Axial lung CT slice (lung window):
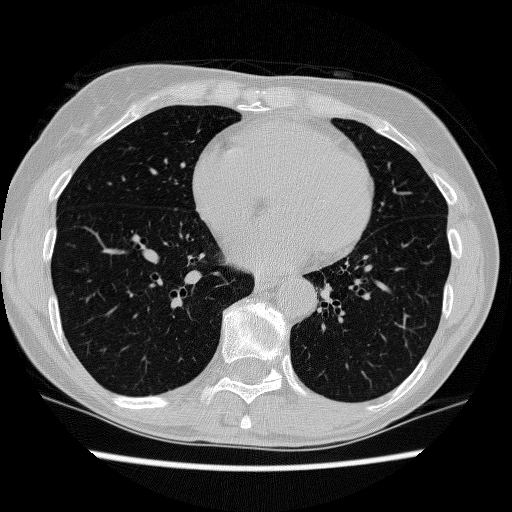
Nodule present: no